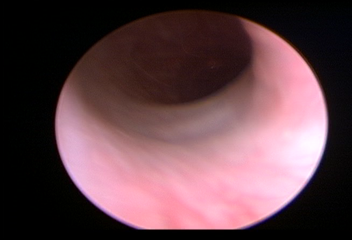
Modality: WLC
Class: Normal mucosa
Bladder cancer association: No